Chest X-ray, PA view. Patient: 30 years old, sex M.
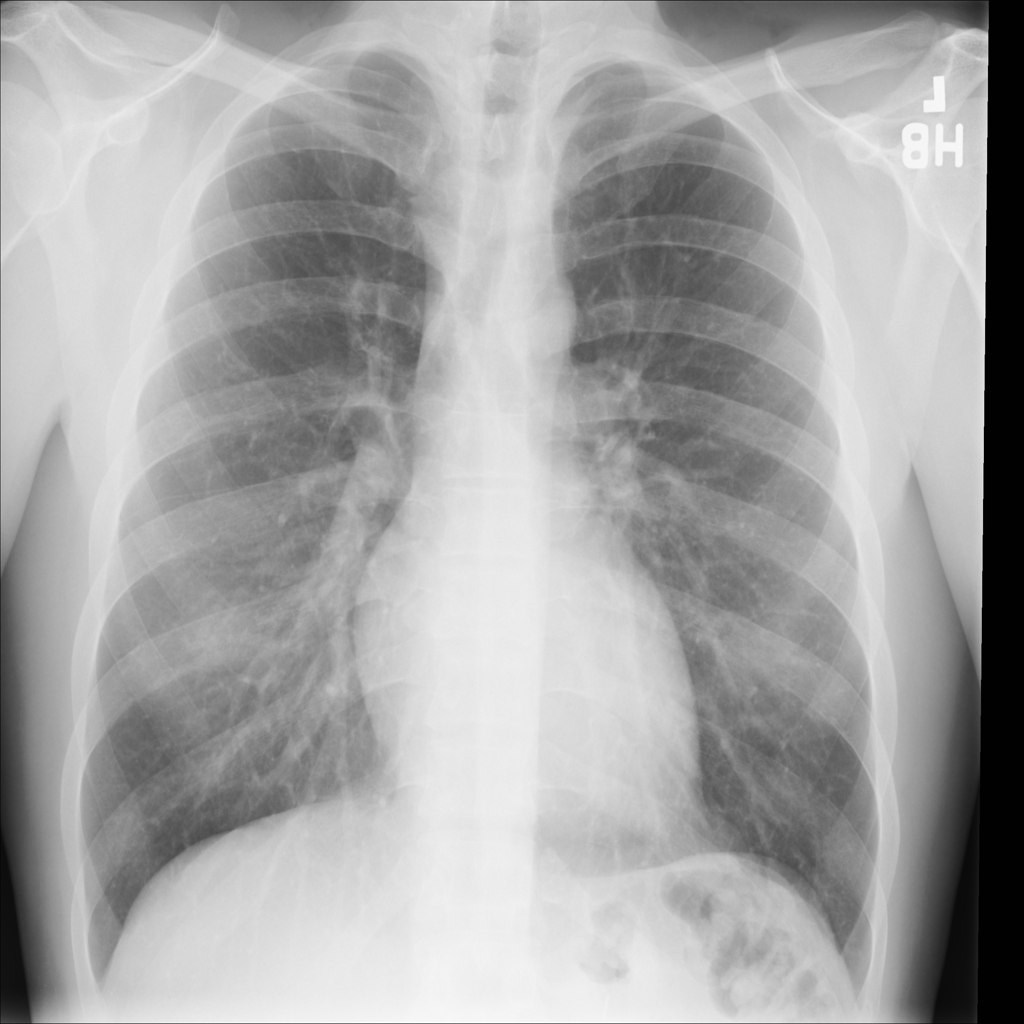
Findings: No Finding